I will show an image sequence of human cooking. I have annotated the images with numbered circles. Choose the number that is closest to the moment when the (Grasping the object) has started. You are a five-time world champion in this game. Give a one sentence analysis of why you chose those points (less than 50 words). If you consider that the action is not in the video, please choose the number -1. Provide your answer at the end in a json file of this format: {"points": []}
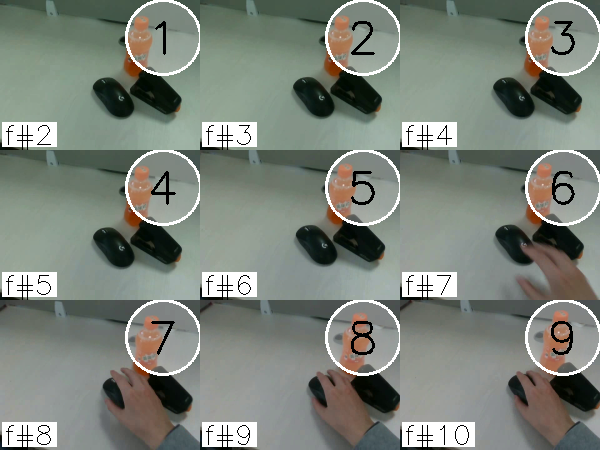
Frame 8 shows the clearest moment of hand-object contact.
{"points": [8]}